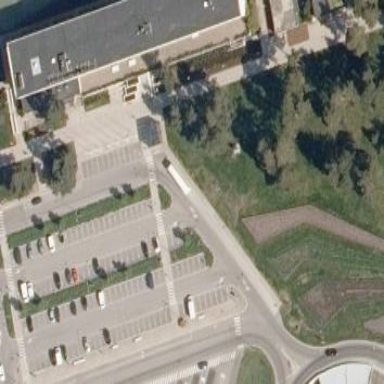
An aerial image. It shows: Parking lane designated for parking.